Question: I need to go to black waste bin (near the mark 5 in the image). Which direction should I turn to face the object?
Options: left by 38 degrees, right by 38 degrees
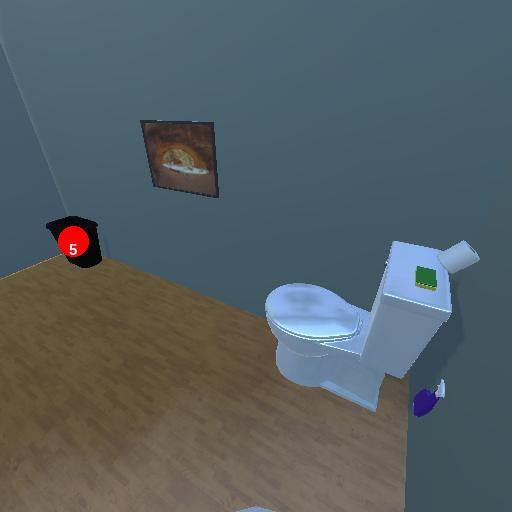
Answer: left by 38 degrees